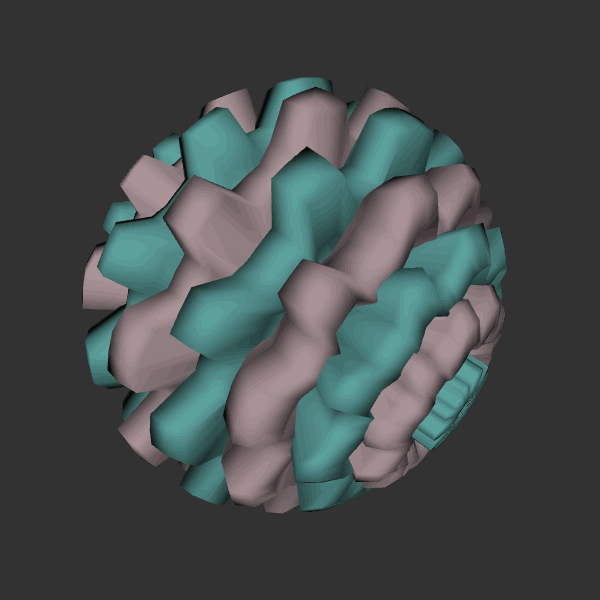
Background: dark